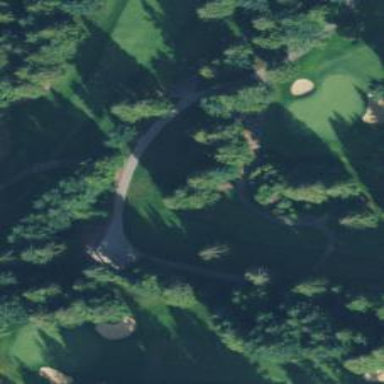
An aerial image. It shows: Path designated for golf carts.